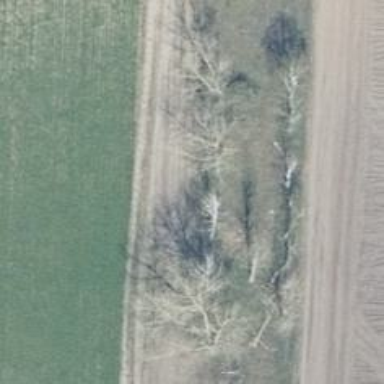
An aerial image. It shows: Row of trees in natural setting.